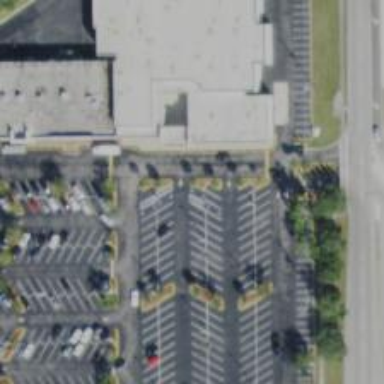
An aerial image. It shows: Parking space.